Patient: sex M, age 54
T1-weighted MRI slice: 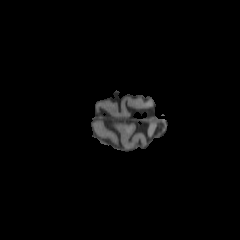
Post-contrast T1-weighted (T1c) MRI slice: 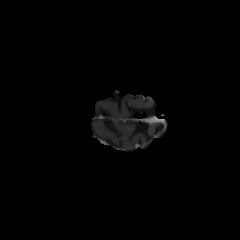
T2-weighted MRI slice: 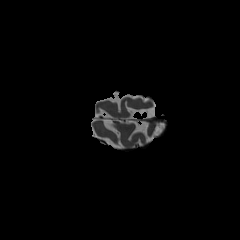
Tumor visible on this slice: no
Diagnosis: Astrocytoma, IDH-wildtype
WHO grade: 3